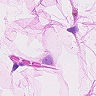
Metastatic tissue present: no